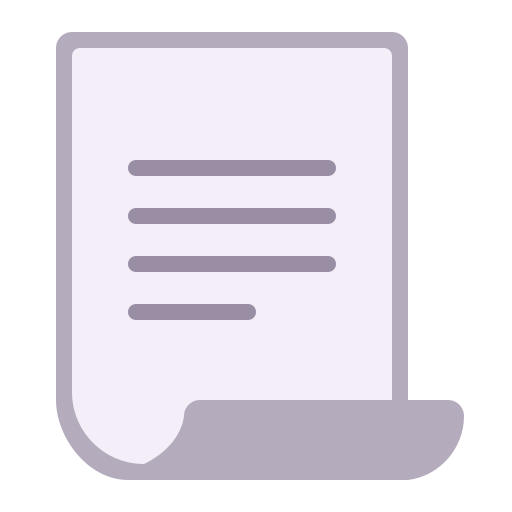
page with curl flat